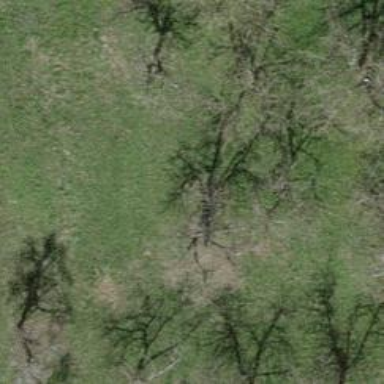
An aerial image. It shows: Beautiful tree in nature.